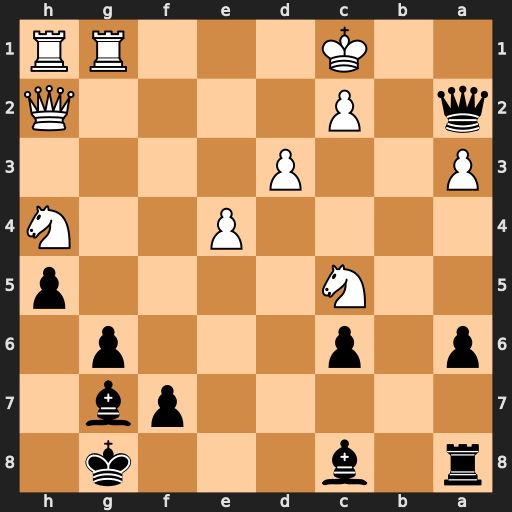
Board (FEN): r1b3k1/5pb1/p1p3p1/2N4p/4P2N/P2P4/q1P4Q/2K3RR
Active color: b
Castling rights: -
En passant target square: -
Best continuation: Bh6+ Kd1 Qb1+ Ke2 Qxc2+